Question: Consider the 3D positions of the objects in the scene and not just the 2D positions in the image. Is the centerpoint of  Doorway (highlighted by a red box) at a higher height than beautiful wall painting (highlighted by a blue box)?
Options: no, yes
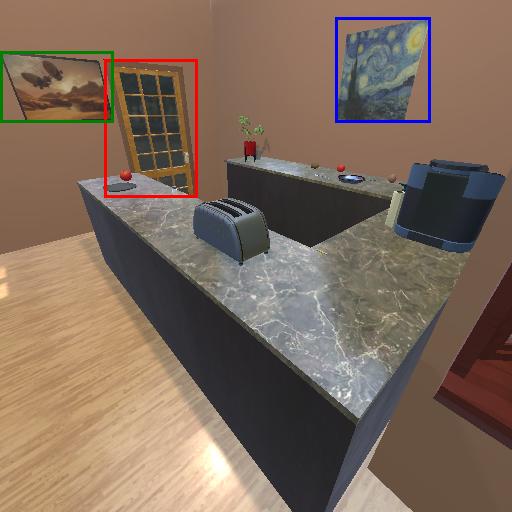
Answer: no